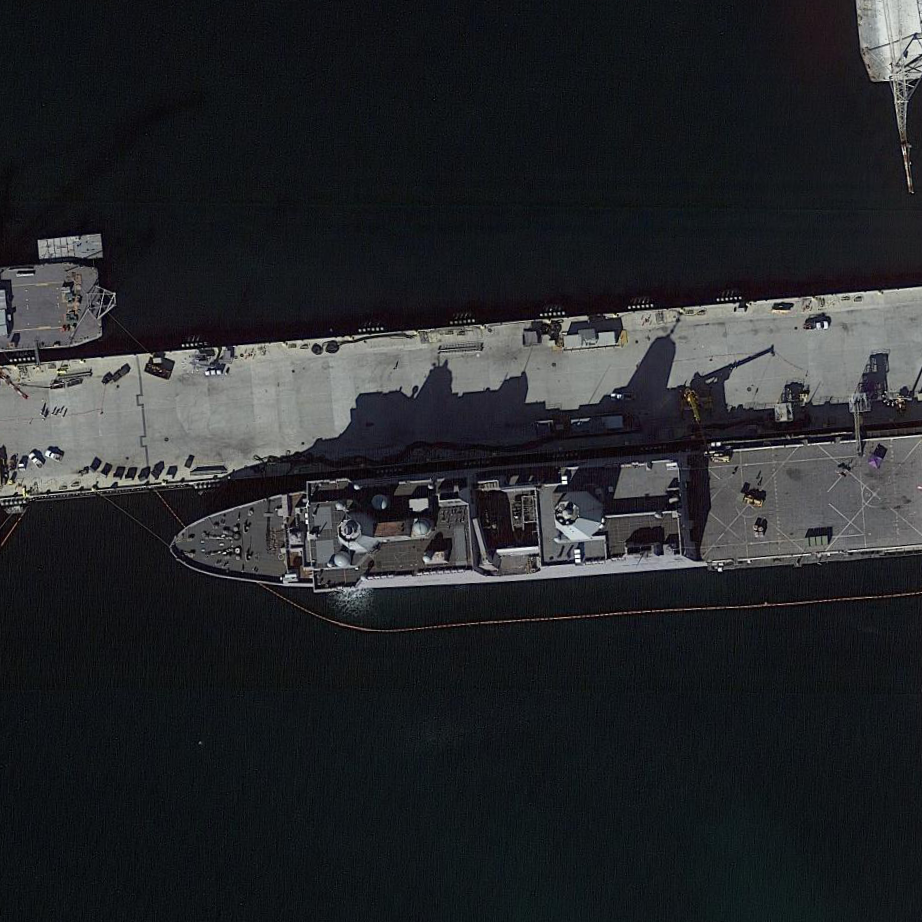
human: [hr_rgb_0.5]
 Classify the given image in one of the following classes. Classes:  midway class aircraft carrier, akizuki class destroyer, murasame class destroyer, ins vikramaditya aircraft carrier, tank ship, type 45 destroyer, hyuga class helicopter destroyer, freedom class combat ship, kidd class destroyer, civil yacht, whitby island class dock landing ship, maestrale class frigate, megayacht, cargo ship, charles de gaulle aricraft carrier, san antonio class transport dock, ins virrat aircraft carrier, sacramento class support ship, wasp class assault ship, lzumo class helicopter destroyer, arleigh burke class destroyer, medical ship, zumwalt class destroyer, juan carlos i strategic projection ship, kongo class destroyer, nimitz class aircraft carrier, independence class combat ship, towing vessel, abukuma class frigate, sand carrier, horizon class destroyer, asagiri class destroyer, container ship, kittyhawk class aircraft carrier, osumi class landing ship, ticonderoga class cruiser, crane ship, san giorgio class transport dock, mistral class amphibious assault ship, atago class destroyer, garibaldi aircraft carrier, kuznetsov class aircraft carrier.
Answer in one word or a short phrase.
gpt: San Antonio class transport dock